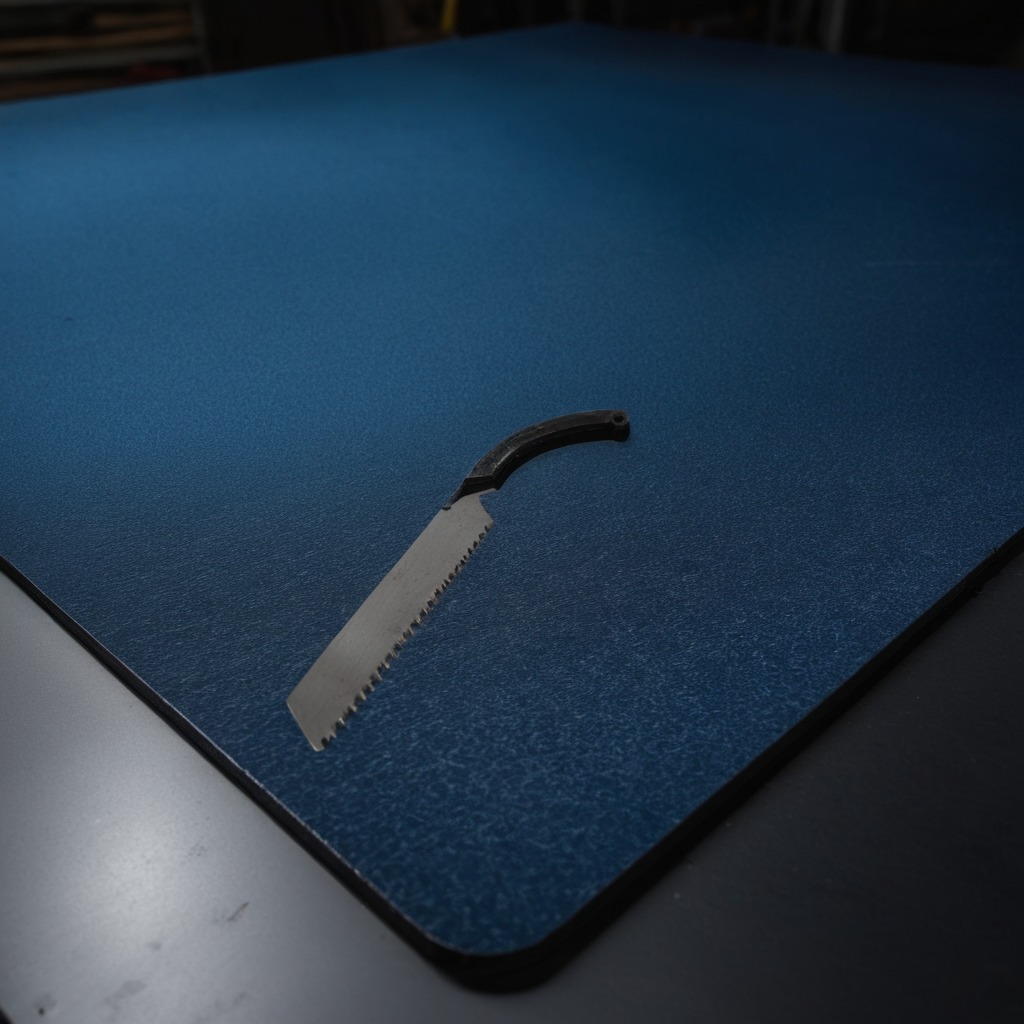
A metal saw is lying on the granite tabletop.